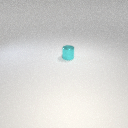
small cyan metal cylinder